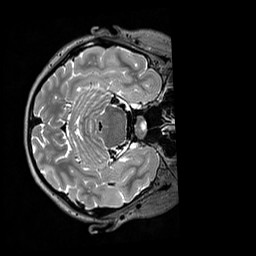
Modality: T2w
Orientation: axial
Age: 32
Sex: female
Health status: healthy
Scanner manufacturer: siemens
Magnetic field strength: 3 T
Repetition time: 3.2 s
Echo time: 0.568 s